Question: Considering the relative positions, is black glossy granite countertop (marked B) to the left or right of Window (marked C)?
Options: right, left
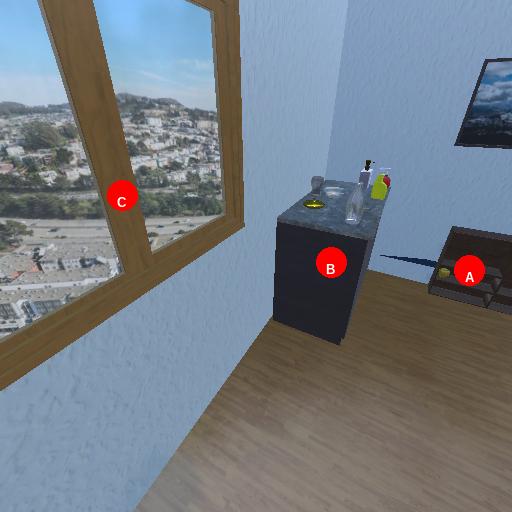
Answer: right